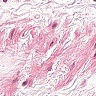
Metastatic tissue present: no